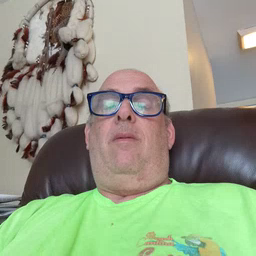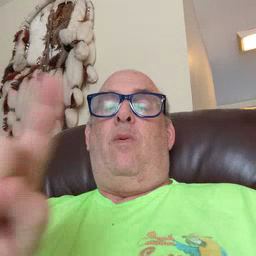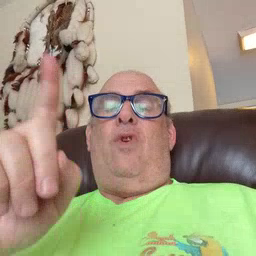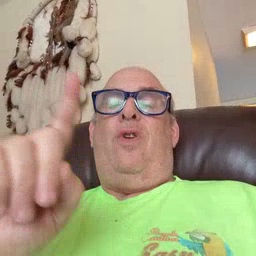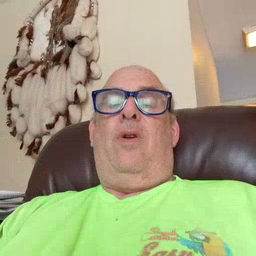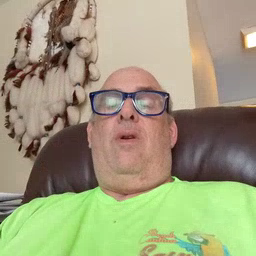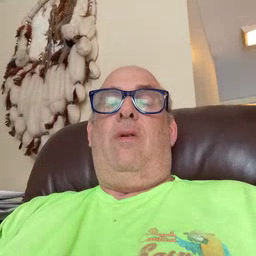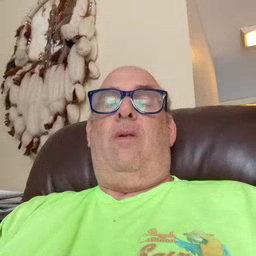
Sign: where